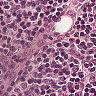
Metastatic tissue present: no